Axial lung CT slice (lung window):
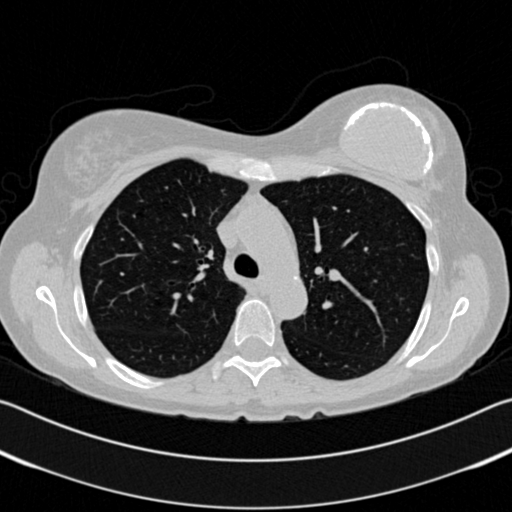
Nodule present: no